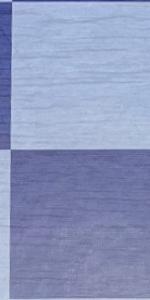
Label: Empty